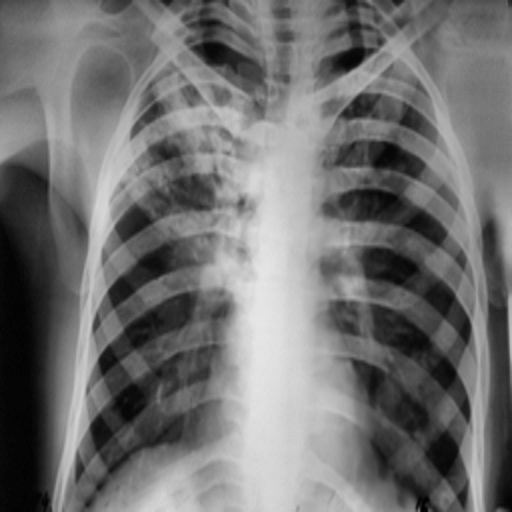
Finding: TUBERCULOSIS